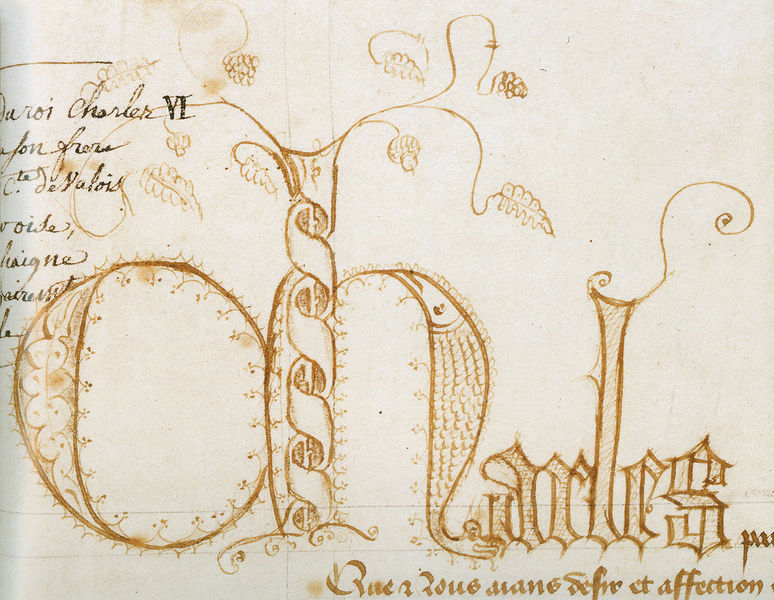
Titel: Karl VI. schenkt seinem Bruder, Louis, Herzog von Touraine, das Hotel de Boheme
Institution: Paris, Archives nationales
Schlagwörter: blätter, laub, blumen, braun, orange, schwarz, zeichen, zeichnung, rot, gold, ranken, trauben, schrift, papier, französisch, charles, ornamente, verzierung, buch, seite, text, buchstaben, initiale, tinte, weintrauben, weinranken, spirale, lettern, handschrift, dokument, weinreben, latein, eichenlaub, eichel, inkunabel, o, vi, gole, #buchmalerei, charles vi, charles 6